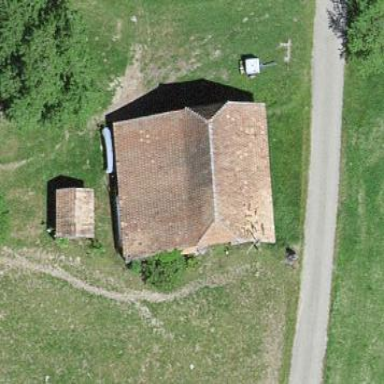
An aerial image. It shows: Rural barn.